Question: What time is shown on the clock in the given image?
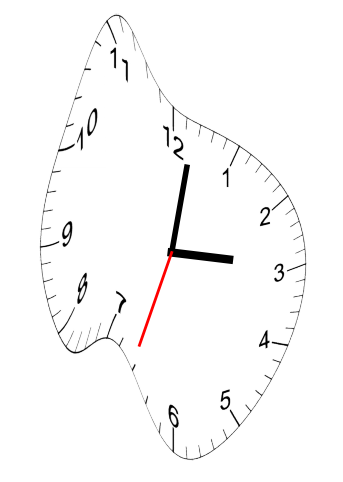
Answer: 03:01:33